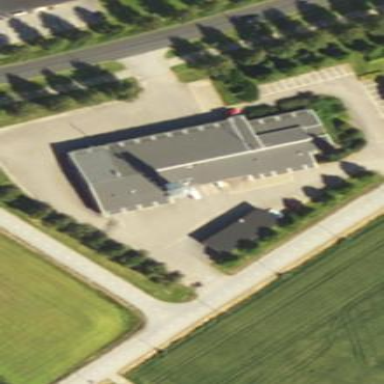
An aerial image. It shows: Fire station building.